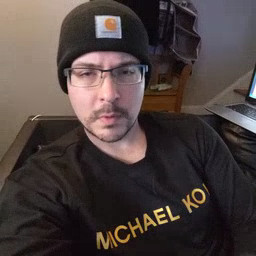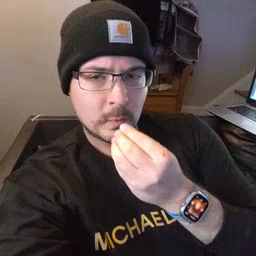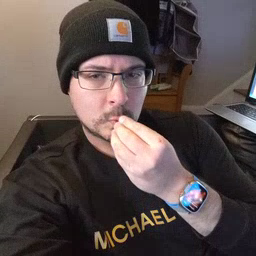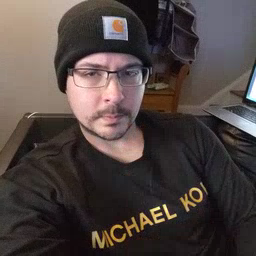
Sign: food